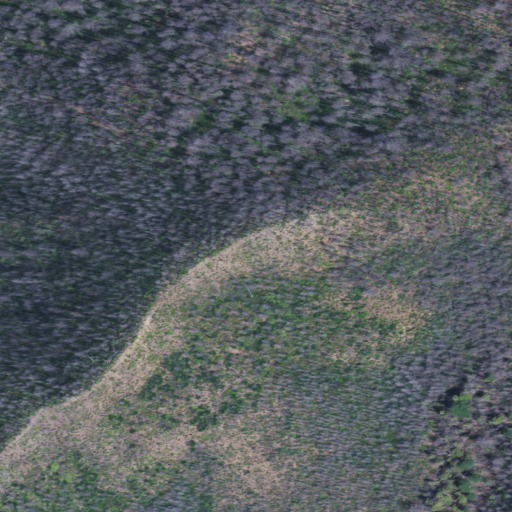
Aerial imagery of mountain in Oregon named Basin Butte containing only shrub